Question: What is the app name?
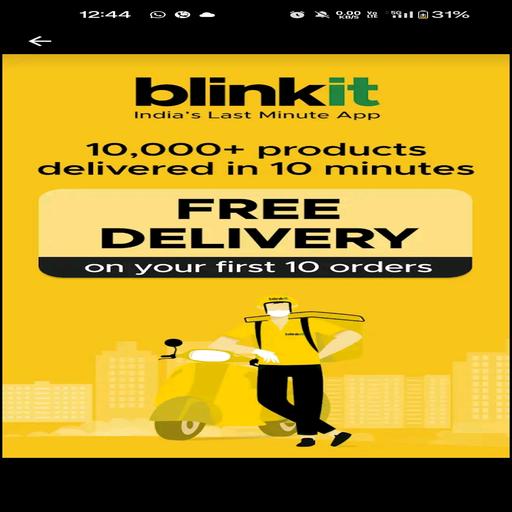
Answer: Blinkit